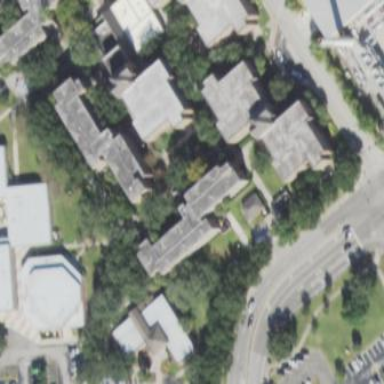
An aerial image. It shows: Dormitory building.